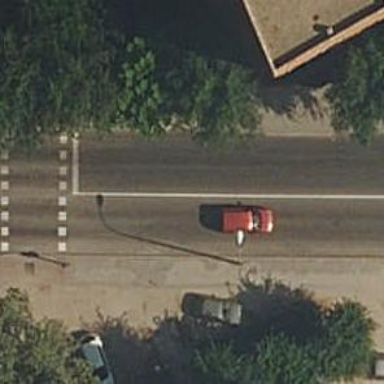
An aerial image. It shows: Public transport stop position.